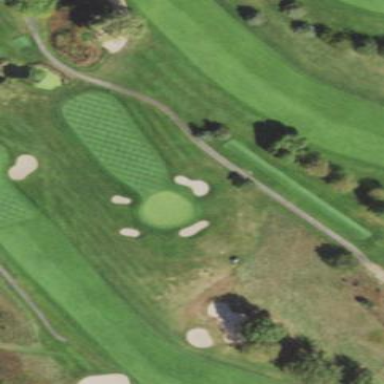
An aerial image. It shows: Grass area designated as golf tee.